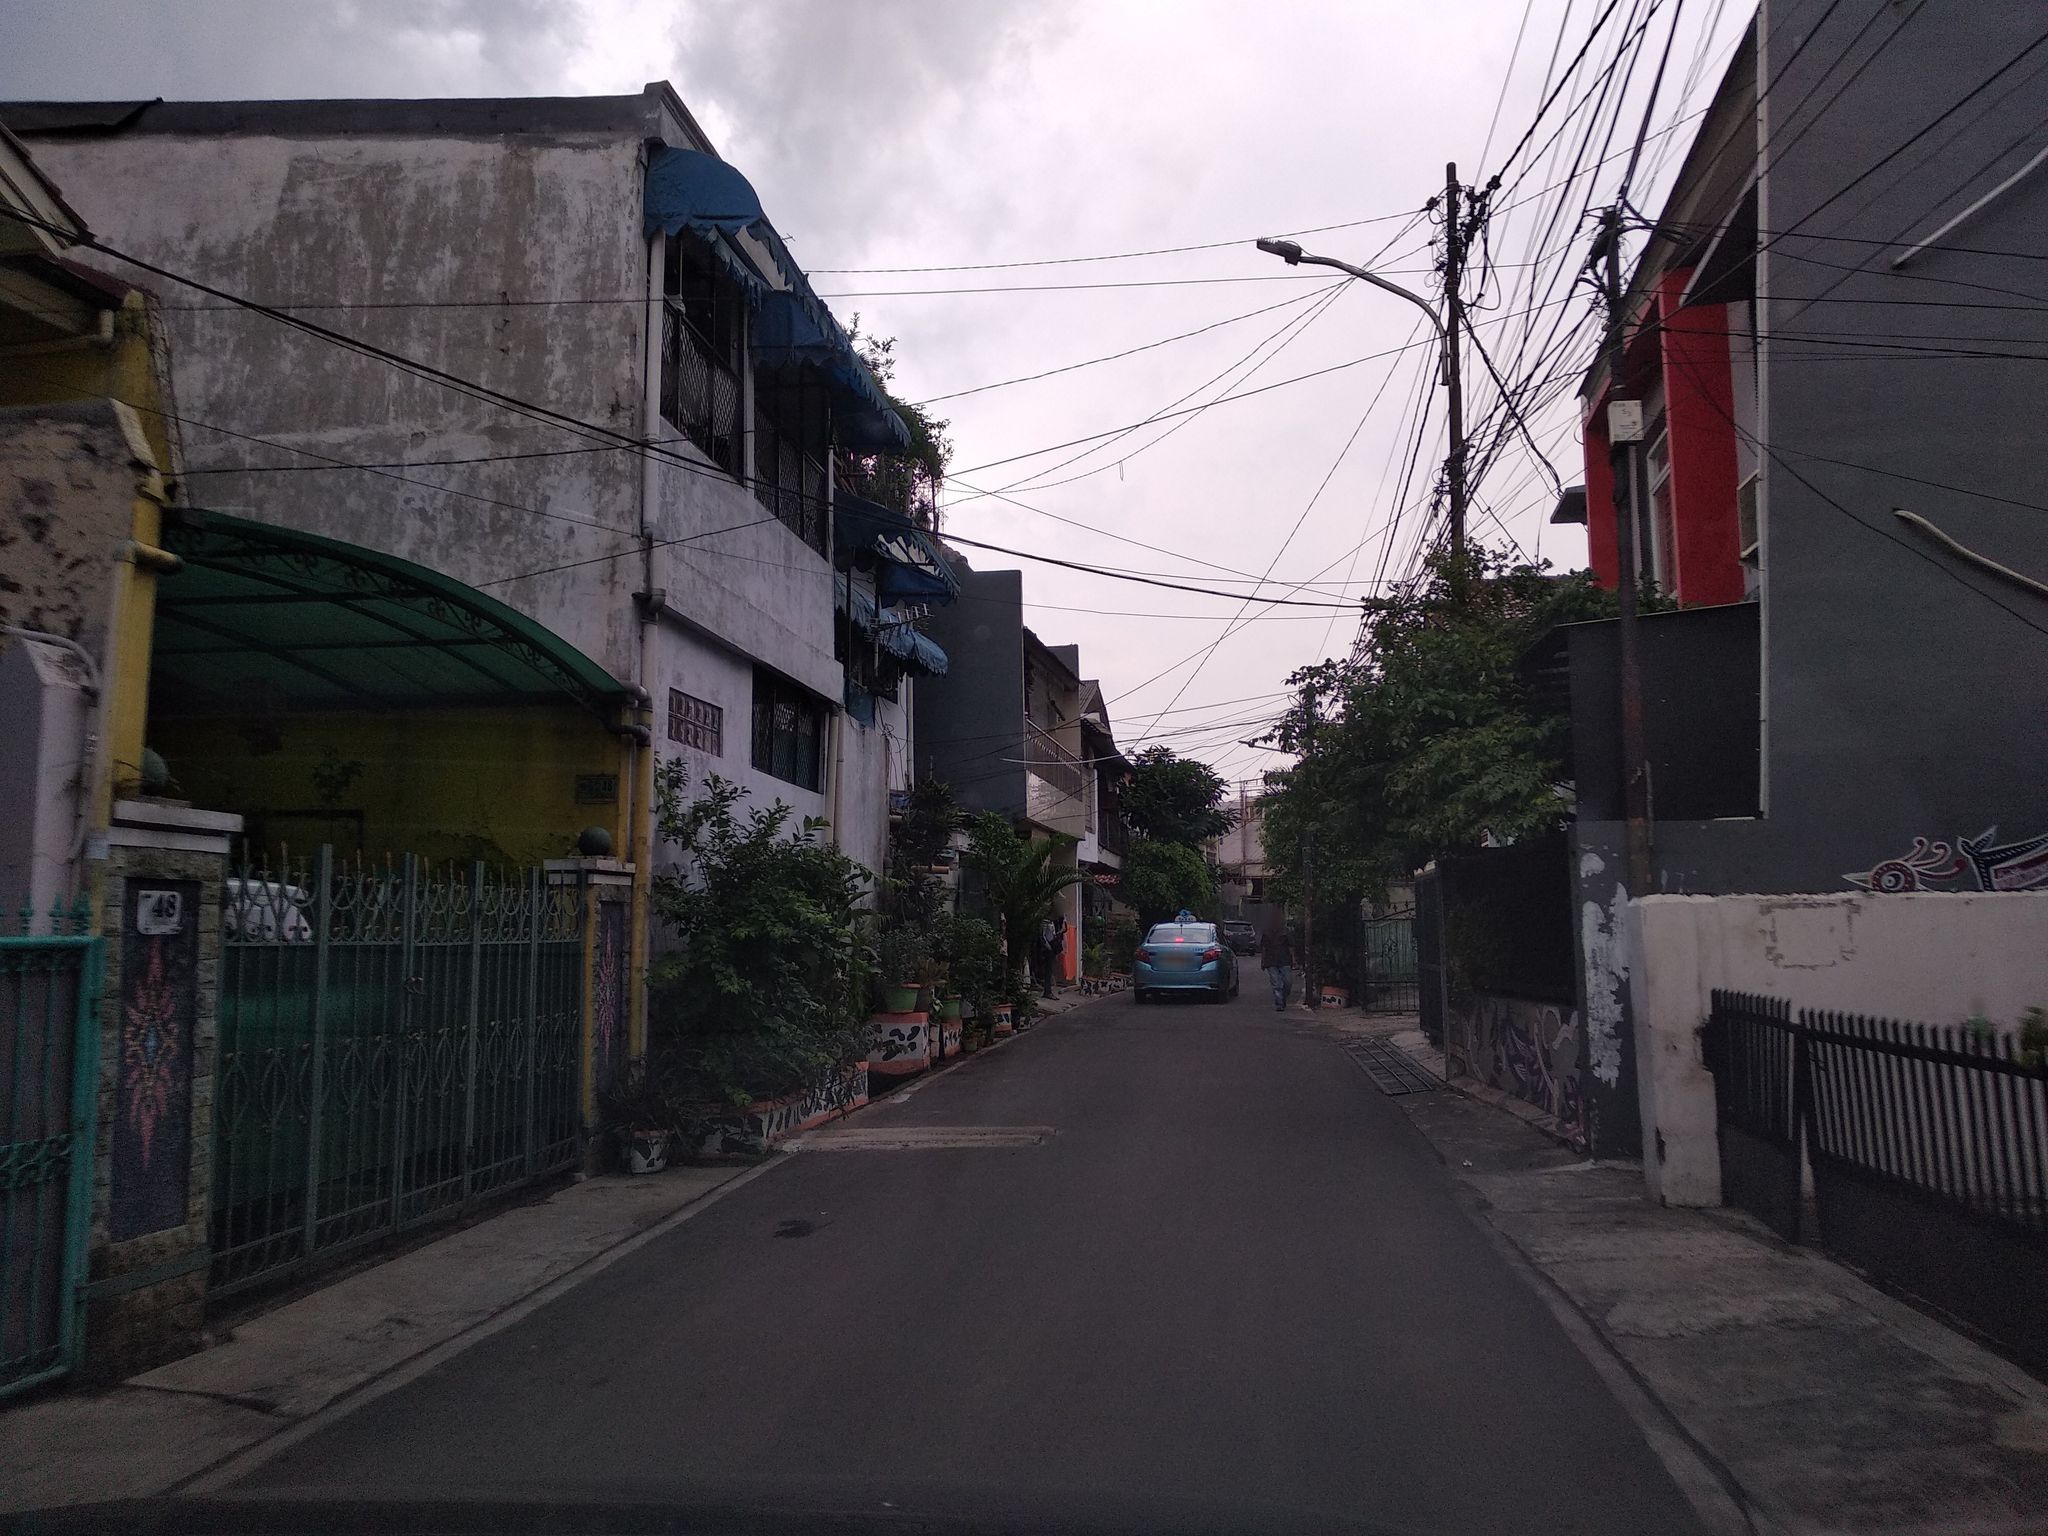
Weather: cloudy
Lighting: day
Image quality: good
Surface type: driving surface
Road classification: tertiary
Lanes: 2
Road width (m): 4
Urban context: urban centre
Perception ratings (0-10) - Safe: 2.37, Lively: 1.37, Beautiful: 4.55, Boring: 1.8, Depressing: 4.64, Wealthy: 0.89